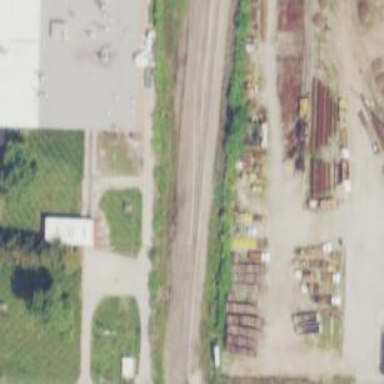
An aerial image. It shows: Continuous rail siding.